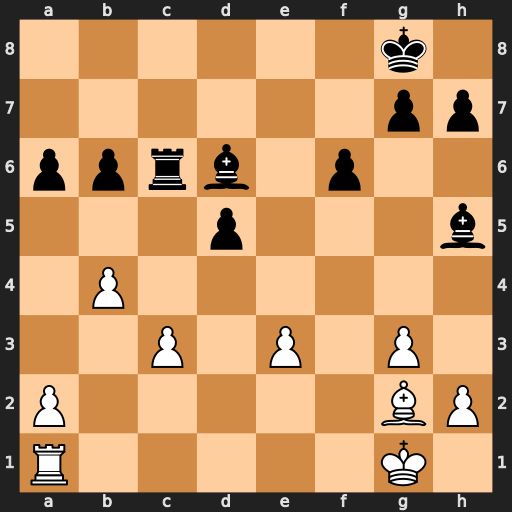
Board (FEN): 6k1/6pp/pprb1p2/3p3b/1P6/2P1P1P1/P5BP/R5K1
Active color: w
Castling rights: -
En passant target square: -
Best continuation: Bxd5+ Kf8 Bxc6